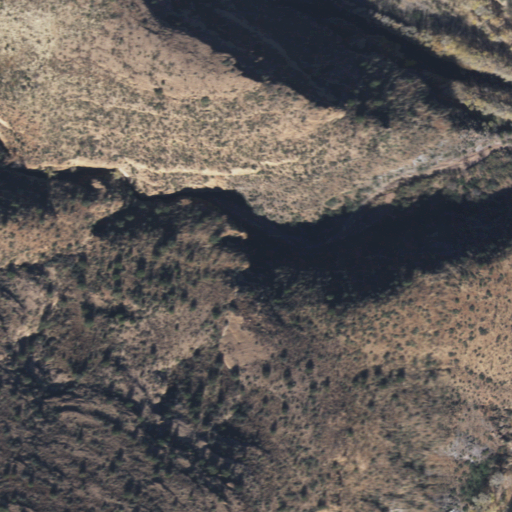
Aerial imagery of valley in Arizona named Sycamore Gulch containing shrub and woody wetlands